Field crop: maize
Growth stage: 2
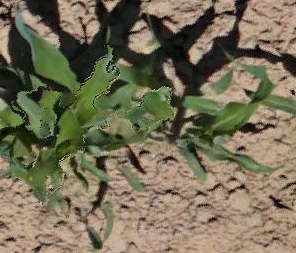
Species: maize